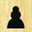
Piece: bP